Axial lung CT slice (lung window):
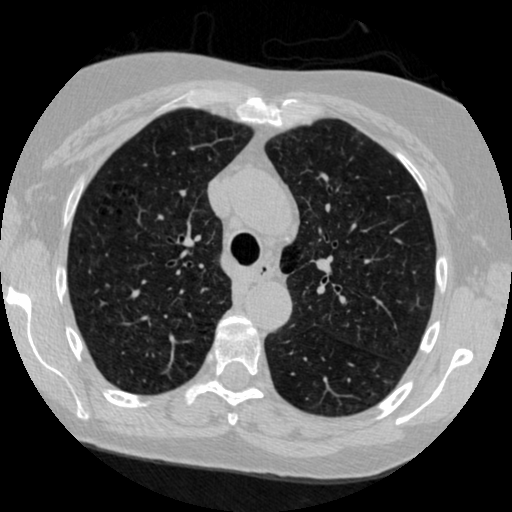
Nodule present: no